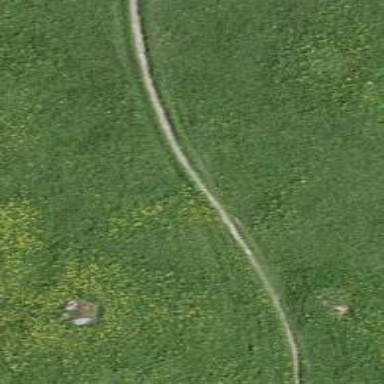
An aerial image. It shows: Compacted path.